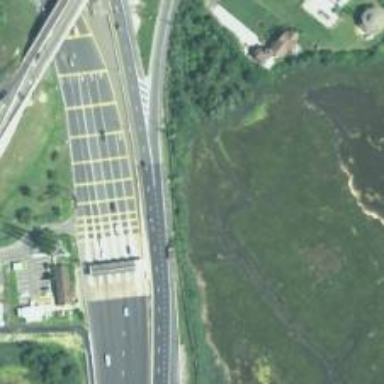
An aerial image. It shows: Motorway junction.